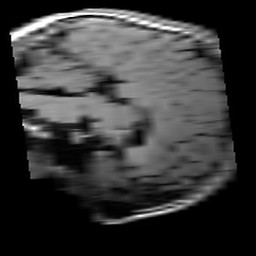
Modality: T1w
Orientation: sagittal
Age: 27
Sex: male
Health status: healthy
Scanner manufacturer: siemens
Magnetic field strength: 3 T
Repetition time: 4.1 s
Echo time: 0.0085 s